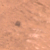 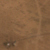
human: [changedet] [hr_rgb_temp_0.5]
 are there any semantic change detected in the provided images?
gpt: A small park was created on the left down corner of this area.